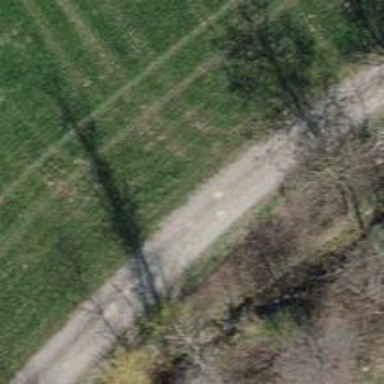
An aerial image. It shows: Track with compacted grade3 surface.